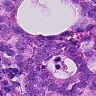
Metastatic tissue present: yes